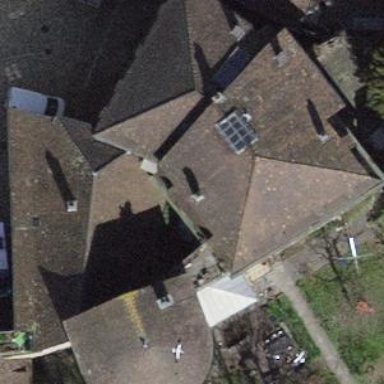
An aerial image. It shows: Building with tile roof.